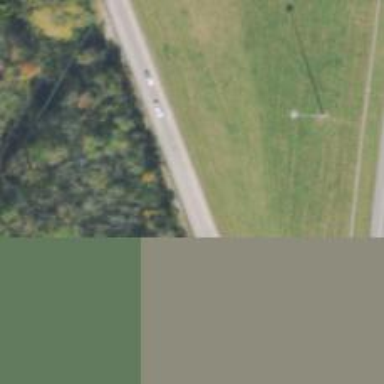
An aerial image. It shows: Trunk link highway.